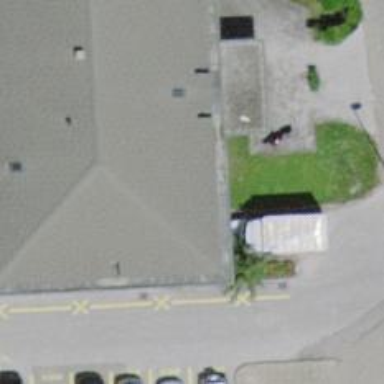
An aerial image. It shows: Café.